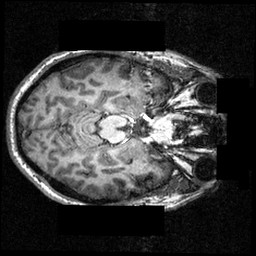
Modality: T1w
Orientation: axial
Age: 25
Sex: male
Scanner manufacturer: siemens
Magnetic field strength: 3.951 T
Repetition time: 1.5 s
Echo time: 0.00335 s